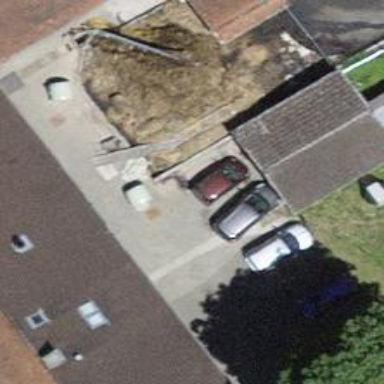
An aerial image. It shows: Shed.